Question: I am trying to get a label for each of the geom lines that I have in the below code , and have tried adding 'scale_color_manual(values = c("Cases", "Deaths"))' but it does nothing.
I know one solution would be to split the cases and death columns into seperate rows and add a type column to identify if the row is death or case type , but I'd like to avoid duplicating the number of rows x 2 .
The this is the result of head(filtered) for data structure reference
'''
filtered <- structure(list(dt = structure(c(18505, 18504, 18503, 18502, 18501,
18500), class = "Date"), cases = c(40L, 141L, 126L, 90L, 162L,
85L), deaths = c(0L, 0L, 0L, 0L, 0L, 0L), country = c("Ireland",
"Ireland", "Ireland", "Ireland", "Ireland", "Ireland")), row.names = c(NA,
'''
'''
ggplot(filtered) +
geom_line( aes(x=dt, y= cases ) , size=1 , color="#00AFBB" ) + #Label Should be "Cases"
geom_line( aes(x=dt, y= deaths ) , size=1 , color="#FC4E07" ) + #Label should be "Deaths"
facet_grid(~ country) +
scale_x_date(date_breaks = '7 days') +
labs(title = "Ireland & UK ",
subtitle = "March 01 - 31 August ",
y = "Cases / Deaths", x = "Date") +
theme_minimal() +
scale_color_brewer(palette = "Dark2")+
theme(axis.text.x = element_text(angle = 90, hjust = 1) , axis.text.y = element_text(angle = 40, hjust = 1))
'''
Current Output , Red square is where the Legend should be

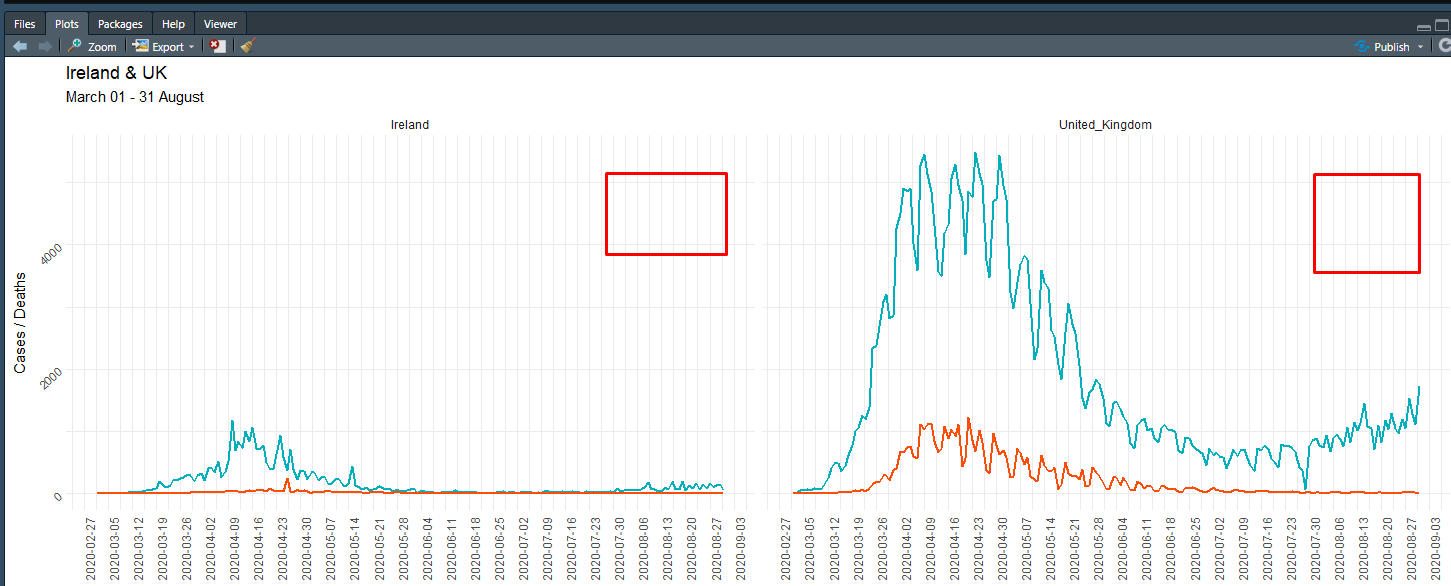
Answer: To get a legend you have to map on the 'color' aes. To achive your desired result without 'pivot_longer' map e.g. "cases" and "deaths" on 'color' and make use of 'scale_color_manual' to set the colors like so:
'''
filtered <- structure(list(dt = structure(c(18505, 18504, 18503, 18502, 18501,
18500), class = "Date"), cases = c(40L, 141L, 126L, 90L, 162L,
85L), deaths = c(0L, 0L, 0L, 0L, 0L, 0L), country = c("Ireland",
"Ireland", "Ireland", "Ireland", "Ireland", "Ireland")), row.names = c(NA,
-6L), class = "data.frame")
library(ggplot2)
ggplot(filtered) +
geom_line( aes(x=dt, y= cases, color="cases" ) , size=1 ) + #Label Should be "Cases"
geom_line( aes(x=dt, y= deaths, color="deaths" ) , size=1 ) + #Label should be "Deaths"
facet_grid(~ country) +
scale_x_date(date_breaks = '7 days') +
labs(title = "Ireland & UK ",
subtitle = "March 01 - 31 August ",
y = "Cases / Deaths", x = "Date") +
theme_minimal() +
scale_color_manual(values = c(cases = "#00AFBB", deaths = "#FC4E07"),
labels = c(cases = "Cases", deaths = "Deaths")) +
theme(axis.text.x = element_text(angle = 90, hjust = 1) , axis.text.y = element_text(angle = 40, hjust = 1))
'''
<URL>